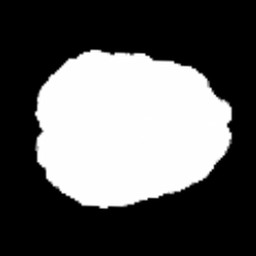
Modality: FA
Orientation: axial
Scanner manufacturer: siemens
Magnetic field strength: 3 T
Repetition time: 3.6 s
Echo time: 0.092 s